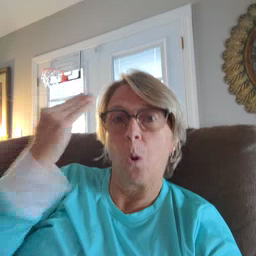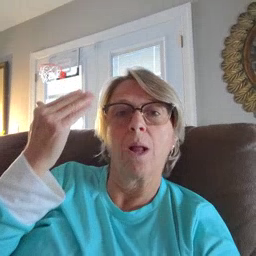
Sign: morning